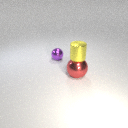
small yellow metal cylinder above large red metal sphere